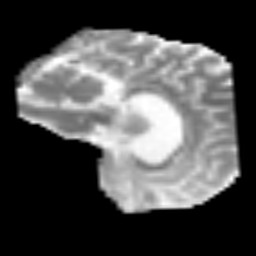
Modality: MD
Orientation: sagittal
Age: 31
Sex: female
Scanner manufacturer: siemens
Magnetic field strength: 3 T
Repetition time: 3.2 s
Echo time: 0.081 s